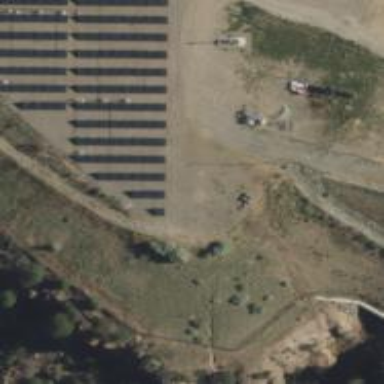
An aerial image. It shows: Generator for power supply.